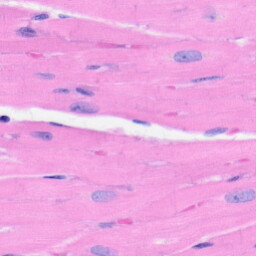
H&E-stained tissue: Heart